Question:
What's the name of this type of view and how do I implement it?
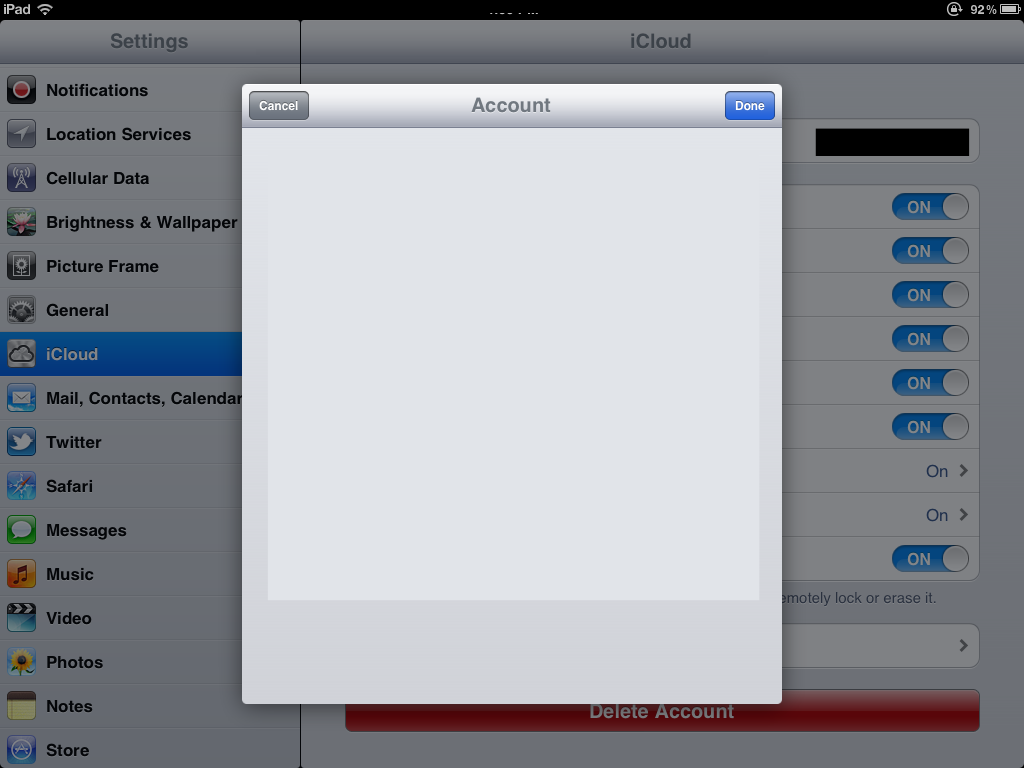
Answer: It's called <URL>